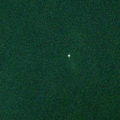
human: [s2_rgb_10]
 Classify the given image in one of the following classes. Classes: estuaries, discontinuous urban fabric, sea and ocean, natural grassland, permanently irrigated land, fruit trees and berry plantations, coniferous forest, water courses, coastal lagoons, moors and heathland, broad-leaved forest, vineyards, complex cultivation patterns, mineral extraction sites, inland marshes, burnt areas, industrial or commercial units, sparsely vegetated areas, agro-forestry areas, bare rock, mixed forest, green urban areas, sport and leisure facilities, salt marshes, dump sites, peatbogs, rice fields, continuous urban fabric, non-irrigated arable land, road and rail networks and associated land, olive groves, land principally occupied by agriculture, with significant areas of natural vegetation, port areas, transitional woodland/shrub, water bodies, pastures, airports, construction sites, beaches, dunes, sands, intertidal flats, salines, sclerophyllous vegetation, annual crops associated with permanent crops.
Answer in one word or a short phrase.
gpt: sea and ocean